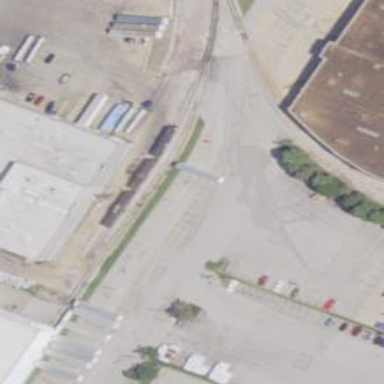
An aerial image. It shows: Rail spur service.